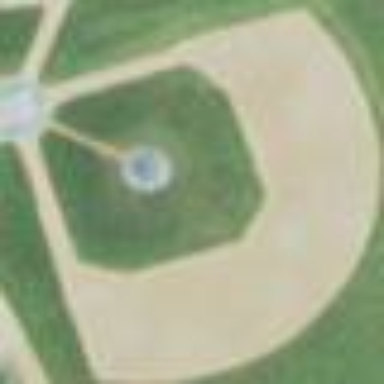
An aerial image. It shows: Infield baseball field.